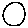
Label: circle